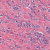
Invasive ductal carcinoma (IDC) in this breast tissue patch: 1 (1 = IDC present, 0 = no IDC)